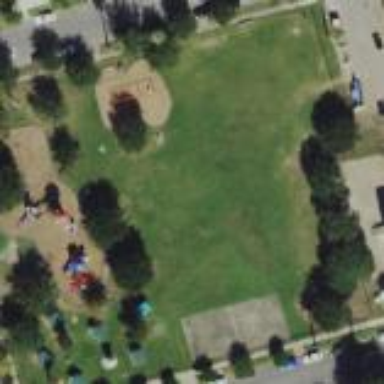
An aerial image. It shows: Park.